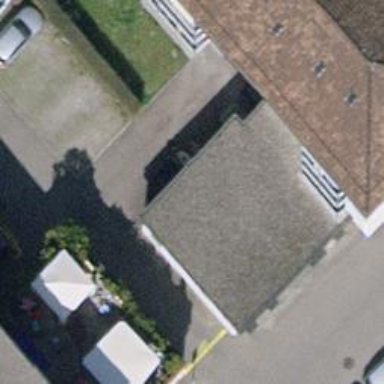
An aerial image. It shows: Beauty shop.